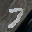
Label: 7